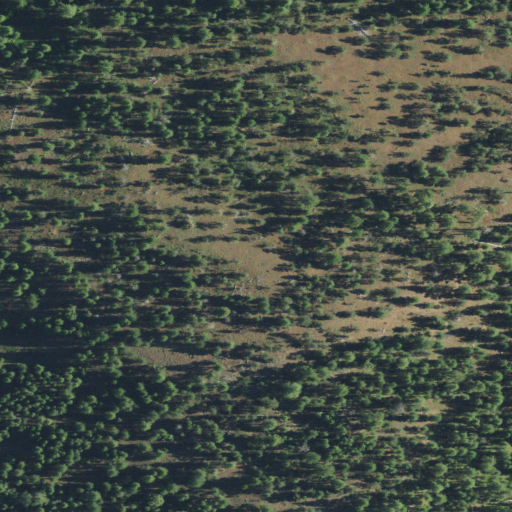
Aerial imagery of mountain in Oregon named Suplee Butte containing evergreen forest and shrub